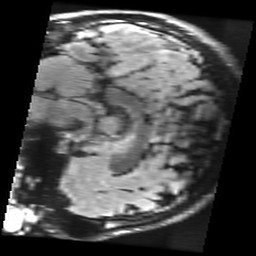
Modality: FLAIR
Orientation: sagittal
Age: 18
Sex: male
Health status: healthy
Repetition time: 12 s
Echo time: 0.09782 s